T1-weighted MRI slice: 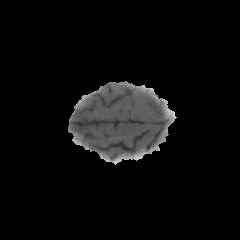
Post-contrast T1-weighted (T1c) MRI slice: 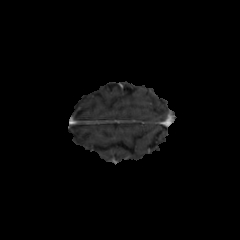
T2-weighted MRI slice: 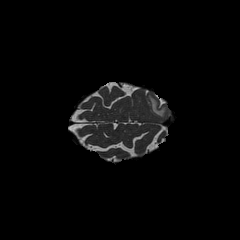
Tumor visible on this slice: yes